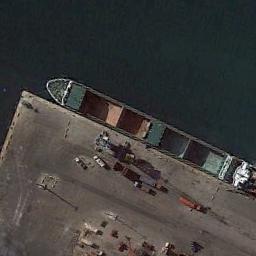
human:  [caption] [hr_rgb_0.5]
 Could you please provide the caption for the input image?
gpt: A green bulk carrier docked by the dock .

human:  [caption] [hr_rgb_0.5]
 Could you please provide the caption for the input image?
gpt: The green ship is docked at the dock and some cars are on the bank .

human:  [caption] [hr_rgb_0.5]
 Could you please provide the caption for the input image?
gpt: There is a ship in the green water on the shore .

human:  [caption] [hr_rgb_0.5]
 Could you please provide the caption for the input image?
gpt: There are many cars on the dock next to the ship .

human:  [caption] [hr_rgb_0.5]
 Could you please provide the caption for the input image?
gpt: The ship is at the harbor .